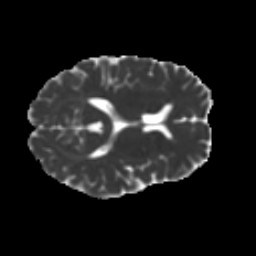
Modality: MD
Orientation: axial
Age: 41
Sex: female
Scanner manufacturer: ge
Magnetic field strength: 3 T
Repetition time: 7.8 s
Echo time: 0.0606 s